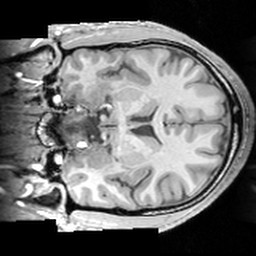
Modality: T1w
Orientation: coronal
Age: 32
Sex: male
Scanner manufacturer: siemens
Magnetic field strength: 3 T
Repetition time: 1.63 s
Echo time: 0.00311 s